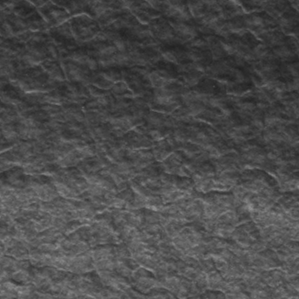
Label: frost